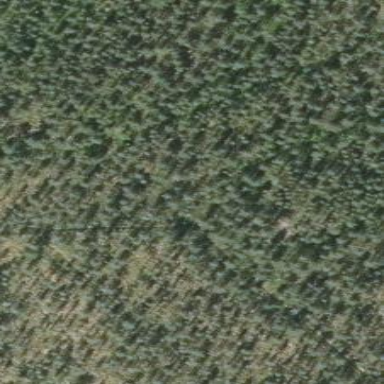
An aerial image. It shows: Woodland with needle-leaved trees.